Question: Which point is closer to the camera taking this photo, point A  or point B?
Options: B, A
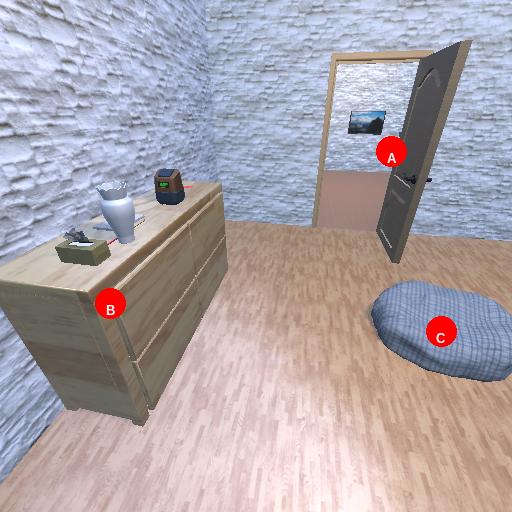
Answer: B